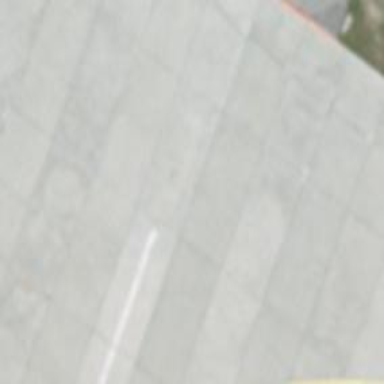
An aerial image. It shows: Asphalt runway at the airport.